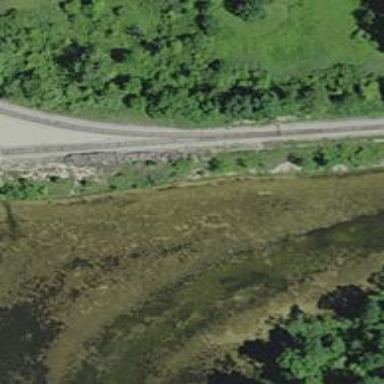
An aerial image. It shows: Railway track.